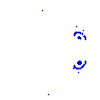
Particle: electron